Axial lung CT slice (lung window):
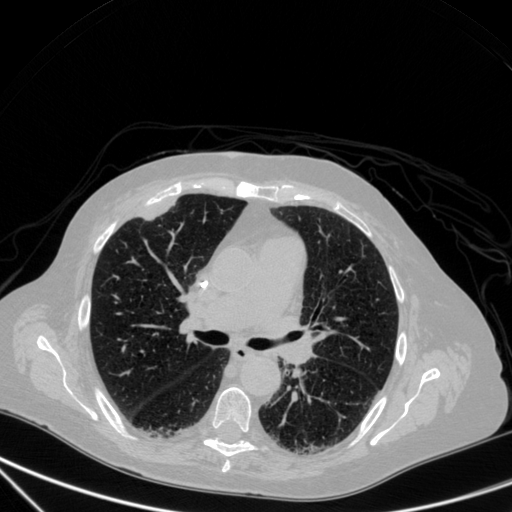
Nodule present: yes
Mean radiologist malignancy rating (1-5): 4